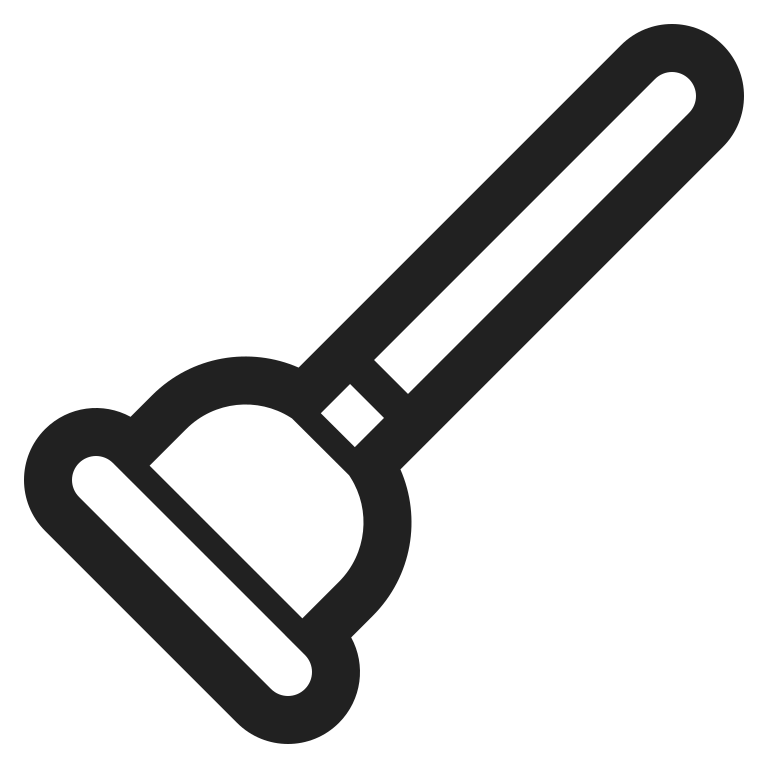
plunger high contrast